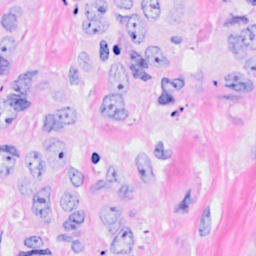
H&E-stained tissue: Breast